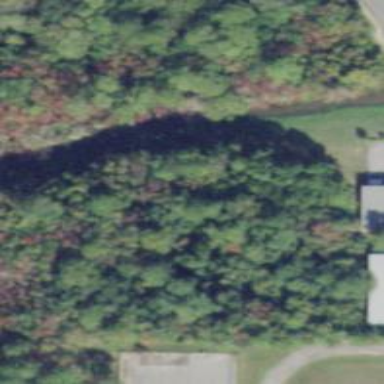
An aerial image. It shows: Mixed leaf woodland.